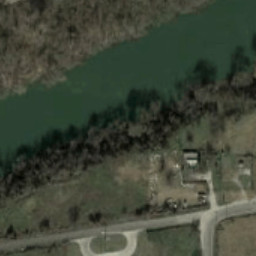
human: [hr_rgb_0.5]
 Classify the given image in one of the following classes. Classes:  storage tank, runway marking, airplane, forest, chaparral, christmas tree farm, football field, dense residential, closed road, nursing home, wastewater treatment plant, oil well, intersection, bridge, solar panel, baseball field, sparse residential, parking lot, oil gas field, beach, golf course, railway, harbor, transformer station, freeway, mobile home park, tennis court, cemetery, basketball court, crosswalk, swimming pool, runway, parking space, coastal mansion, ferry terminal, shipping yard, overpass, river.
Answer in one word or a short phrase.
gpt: river